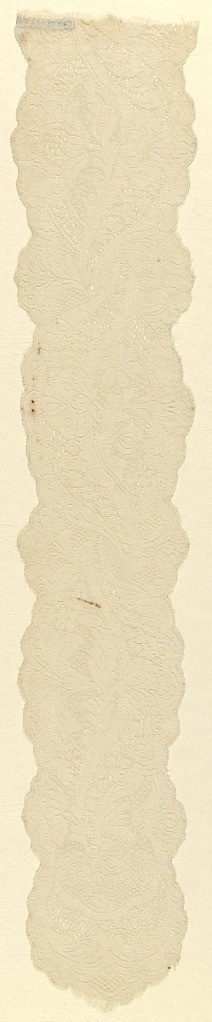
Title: Cap streamer
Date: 18th century
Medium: linen Technique: bobbin lace, Binche ground
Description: Flowers and leaves on undulating stem with scalloped border.